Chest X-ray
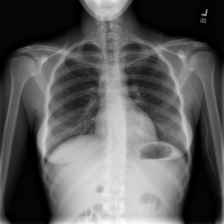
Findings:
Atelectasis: negative
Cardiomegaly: negative
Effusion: negative
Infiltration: positive
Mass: negative
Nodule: negative
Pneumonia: negative
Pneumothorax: negative
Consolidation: negative
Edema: negative
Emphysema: negative
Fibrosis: negative
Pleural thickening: negative
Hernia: negative